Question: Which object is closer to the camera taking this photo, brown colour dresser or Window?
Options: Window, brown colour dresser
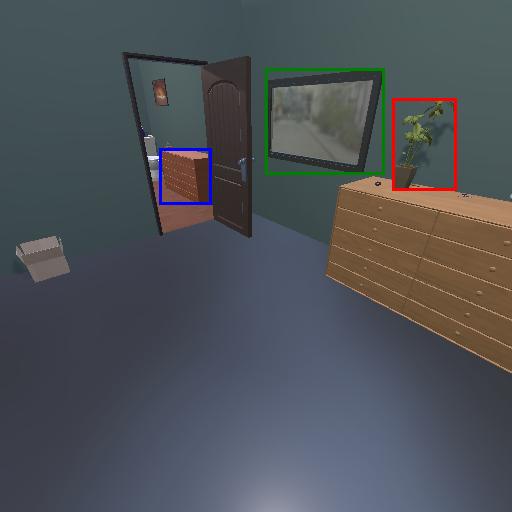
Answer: Window